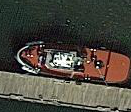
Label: Towing_vessel